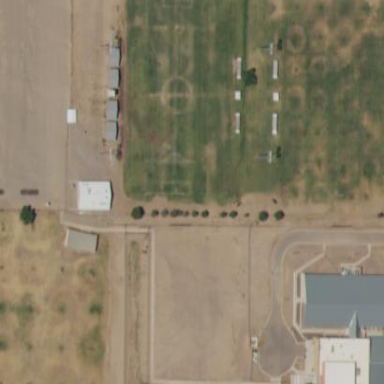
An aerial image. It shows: Soccer pitch with grass surface for leisure and sports.